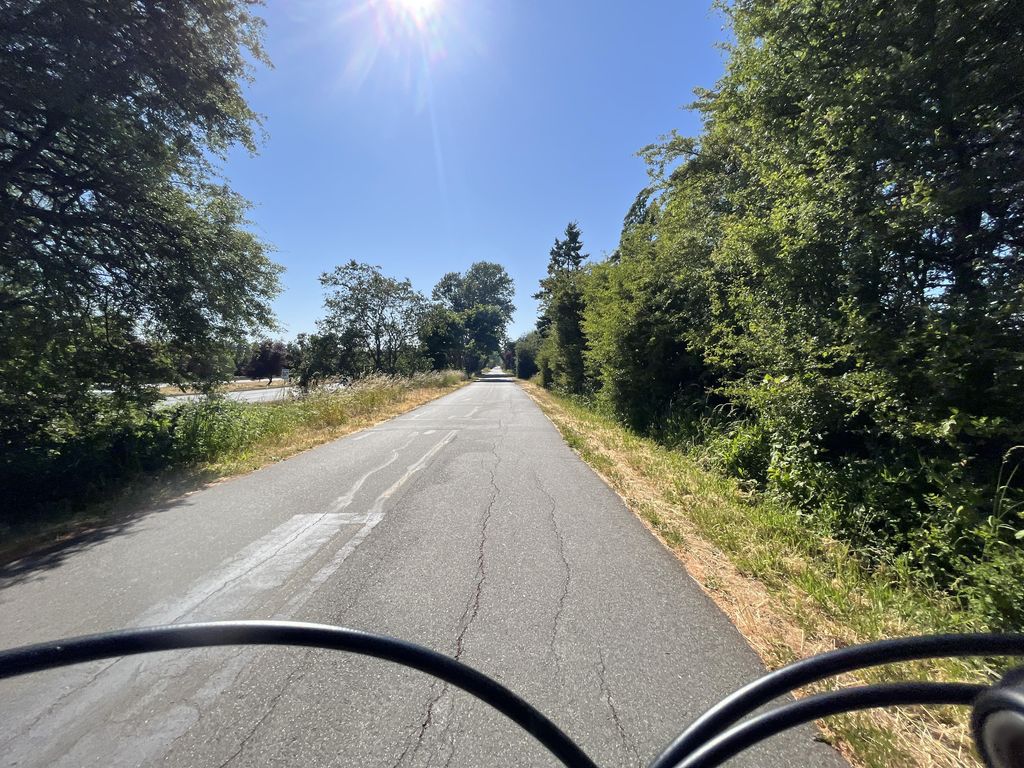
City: victoria